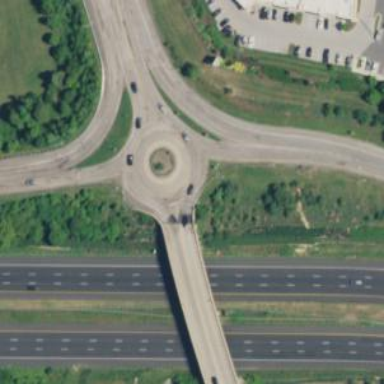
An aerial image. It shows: Secondary road made of asphalt leading to roundabout.